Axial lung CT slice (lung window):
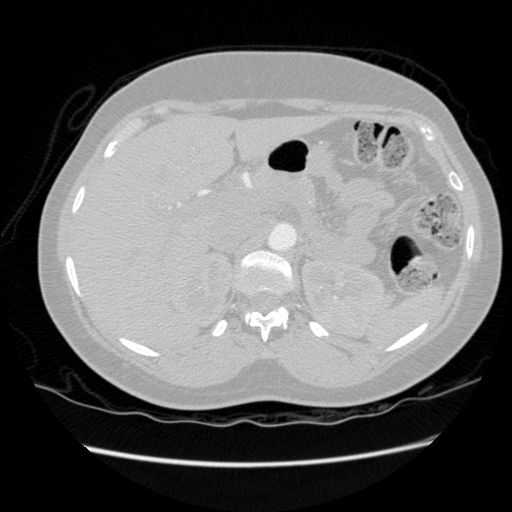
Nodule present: no